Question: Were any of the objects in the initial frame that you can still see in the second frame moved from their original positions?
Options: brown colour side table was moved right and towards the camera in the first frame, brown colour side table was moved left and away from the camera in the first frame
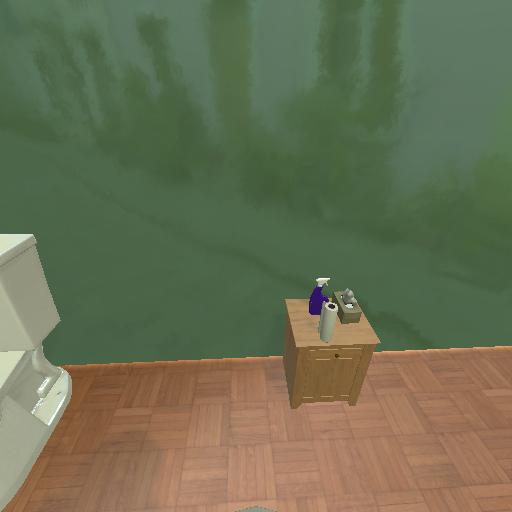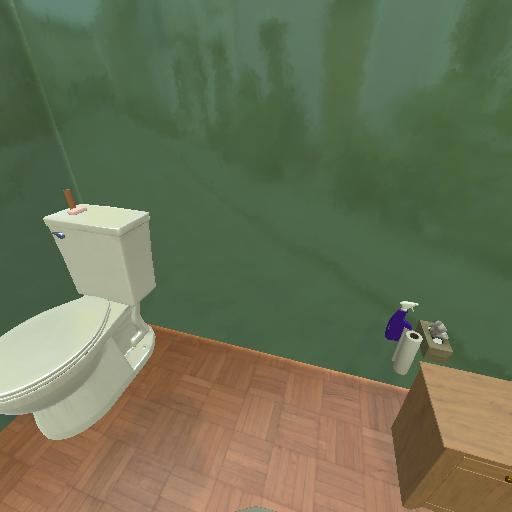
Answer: brown colour side table was moved right and towards the camera in the first frame